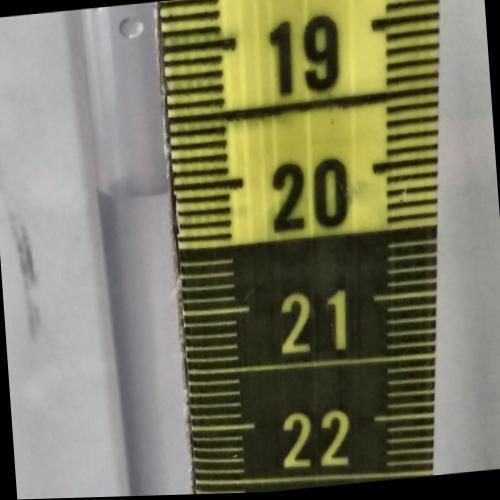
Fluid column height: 20.0 cm